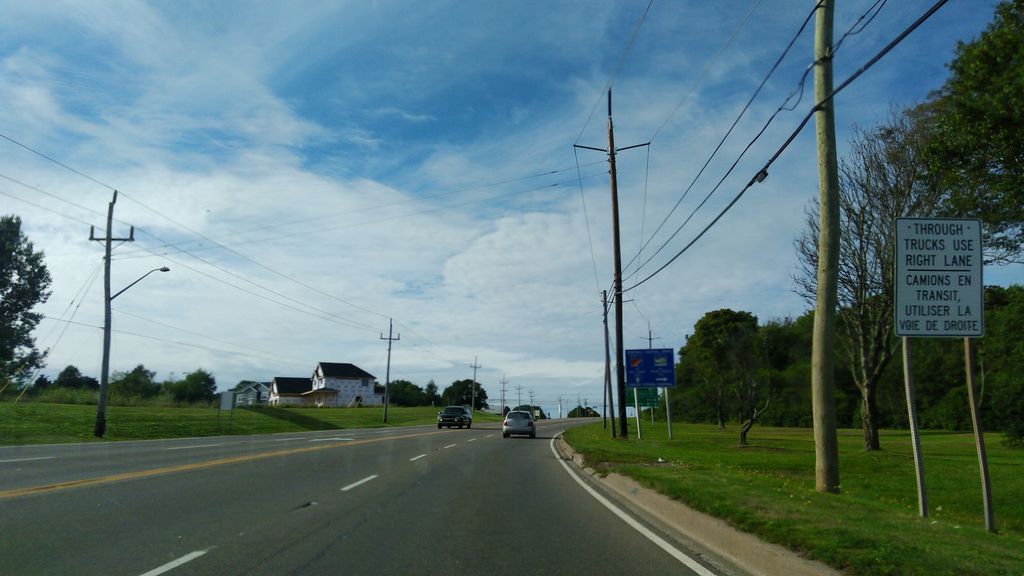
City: charlottetown